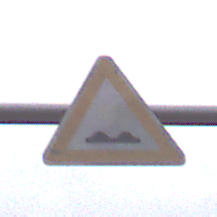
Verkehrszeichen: UnebeneFahrbahn
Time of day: MorningAfternoon
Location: Outdoor (Urban)
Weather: Overcast
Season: NotSpecified
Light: Natural